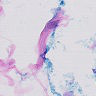
Metastatic tissue present: no